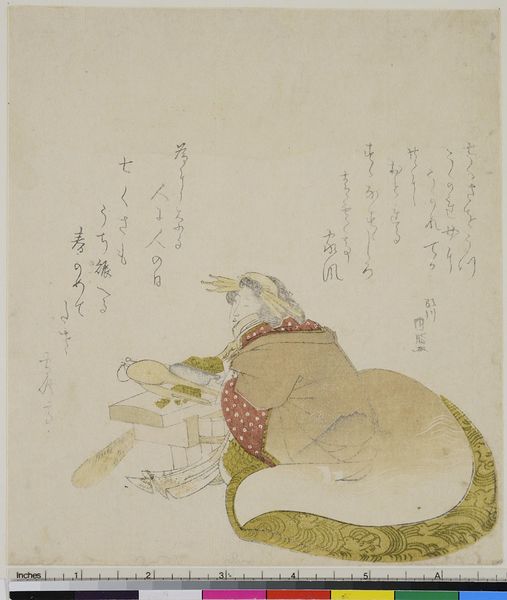
Künstler: Utagawa Kunikatsu
Standort: Hamburg
Institution: Museum für Kunst und Gewerbe Hamburg
Schlagwörter: sitzen, frau, zeichnung, rot, kragen, gold, mantel, sitzend, holzschnitt, japan, schrift, bank, tischchen, tee, japanisch, schriftzeichen, druckgraphik, druckgrafik, buchstaben, zeit, farbholzschnitt, alphabet, edo, reproduktionen, druckerzeugnisse, blindprägedruck, blinddruck, sinzend